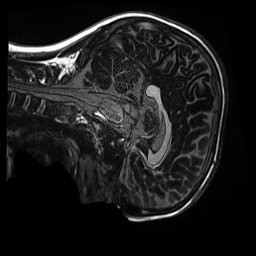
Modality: MP2RAGE
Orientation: sagittal
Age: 10
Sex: male
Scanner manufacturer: siemens
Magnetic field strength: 3 T
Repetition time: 4 s
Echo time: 0.00303 s